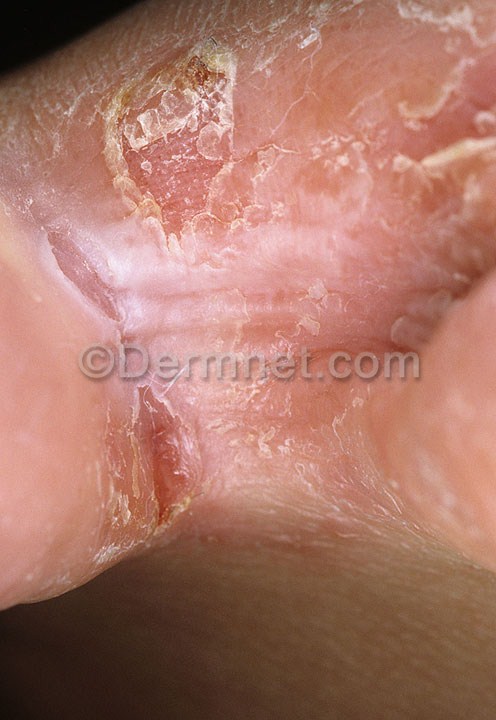
Disease: Tinea Ringworm Candidiasis and other Fungal Infections